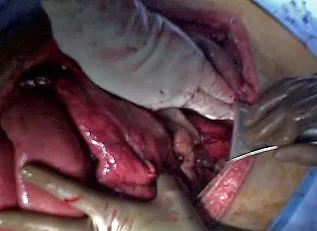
After Stasilon. removal, the retroperitoneum remained dry. After pack removal, the retroperitoneum remained dry. The area was widely drained and the abdomen was able to be closed with Dexon. mesh without plans for subsequent laparotomy.
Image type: medical_photograph (other_medical_photograph)